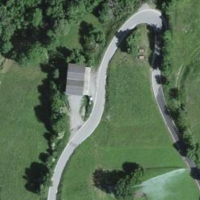
EUNIS habitat code: 24
Species observed at this site:
Corvus corax